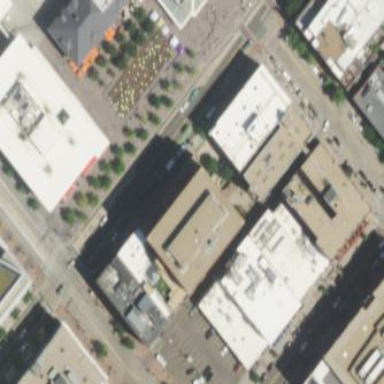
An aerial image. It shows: Brown commercial building.